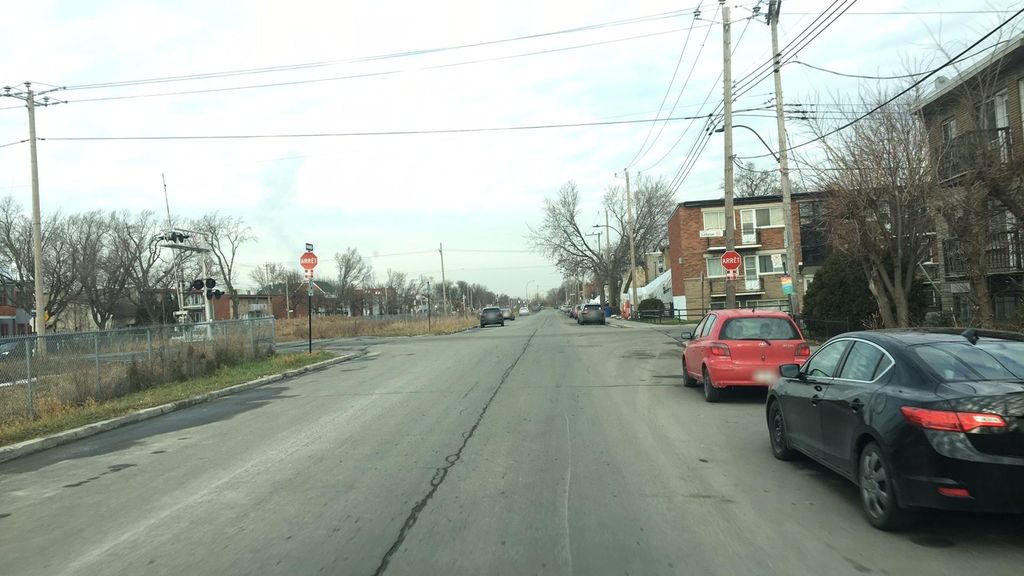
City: montreal